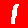
Digit: 1